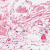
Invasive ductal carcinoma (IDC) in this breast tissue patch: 0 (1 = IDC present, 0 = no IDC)